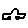
Label: car